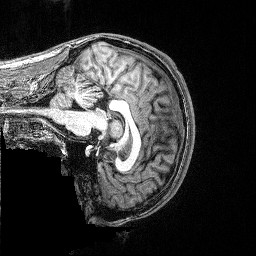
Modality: T1w
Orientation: sagittal
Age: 23
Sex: male
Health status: healthy
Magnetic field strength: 3 T
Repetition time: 2.53 s
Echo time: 0.00331 s